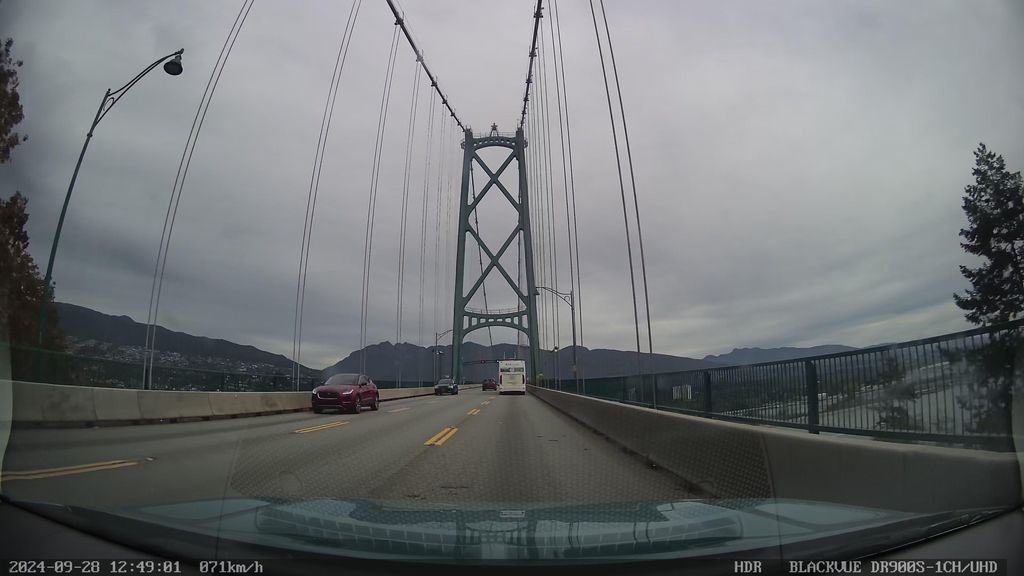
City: vancouver